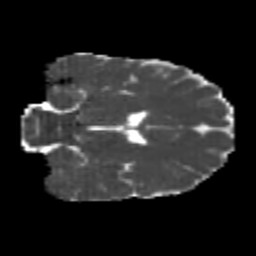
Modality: MD
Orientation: coronal
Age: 22
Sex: male
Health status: healthy
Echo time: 0.074 s